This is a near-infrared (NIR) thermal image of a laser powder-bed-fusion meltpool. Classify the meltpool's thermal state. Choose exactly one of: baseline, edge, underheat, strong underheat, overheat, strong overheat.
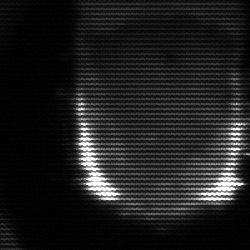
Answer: baseline